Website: crate-barrel
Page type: payment
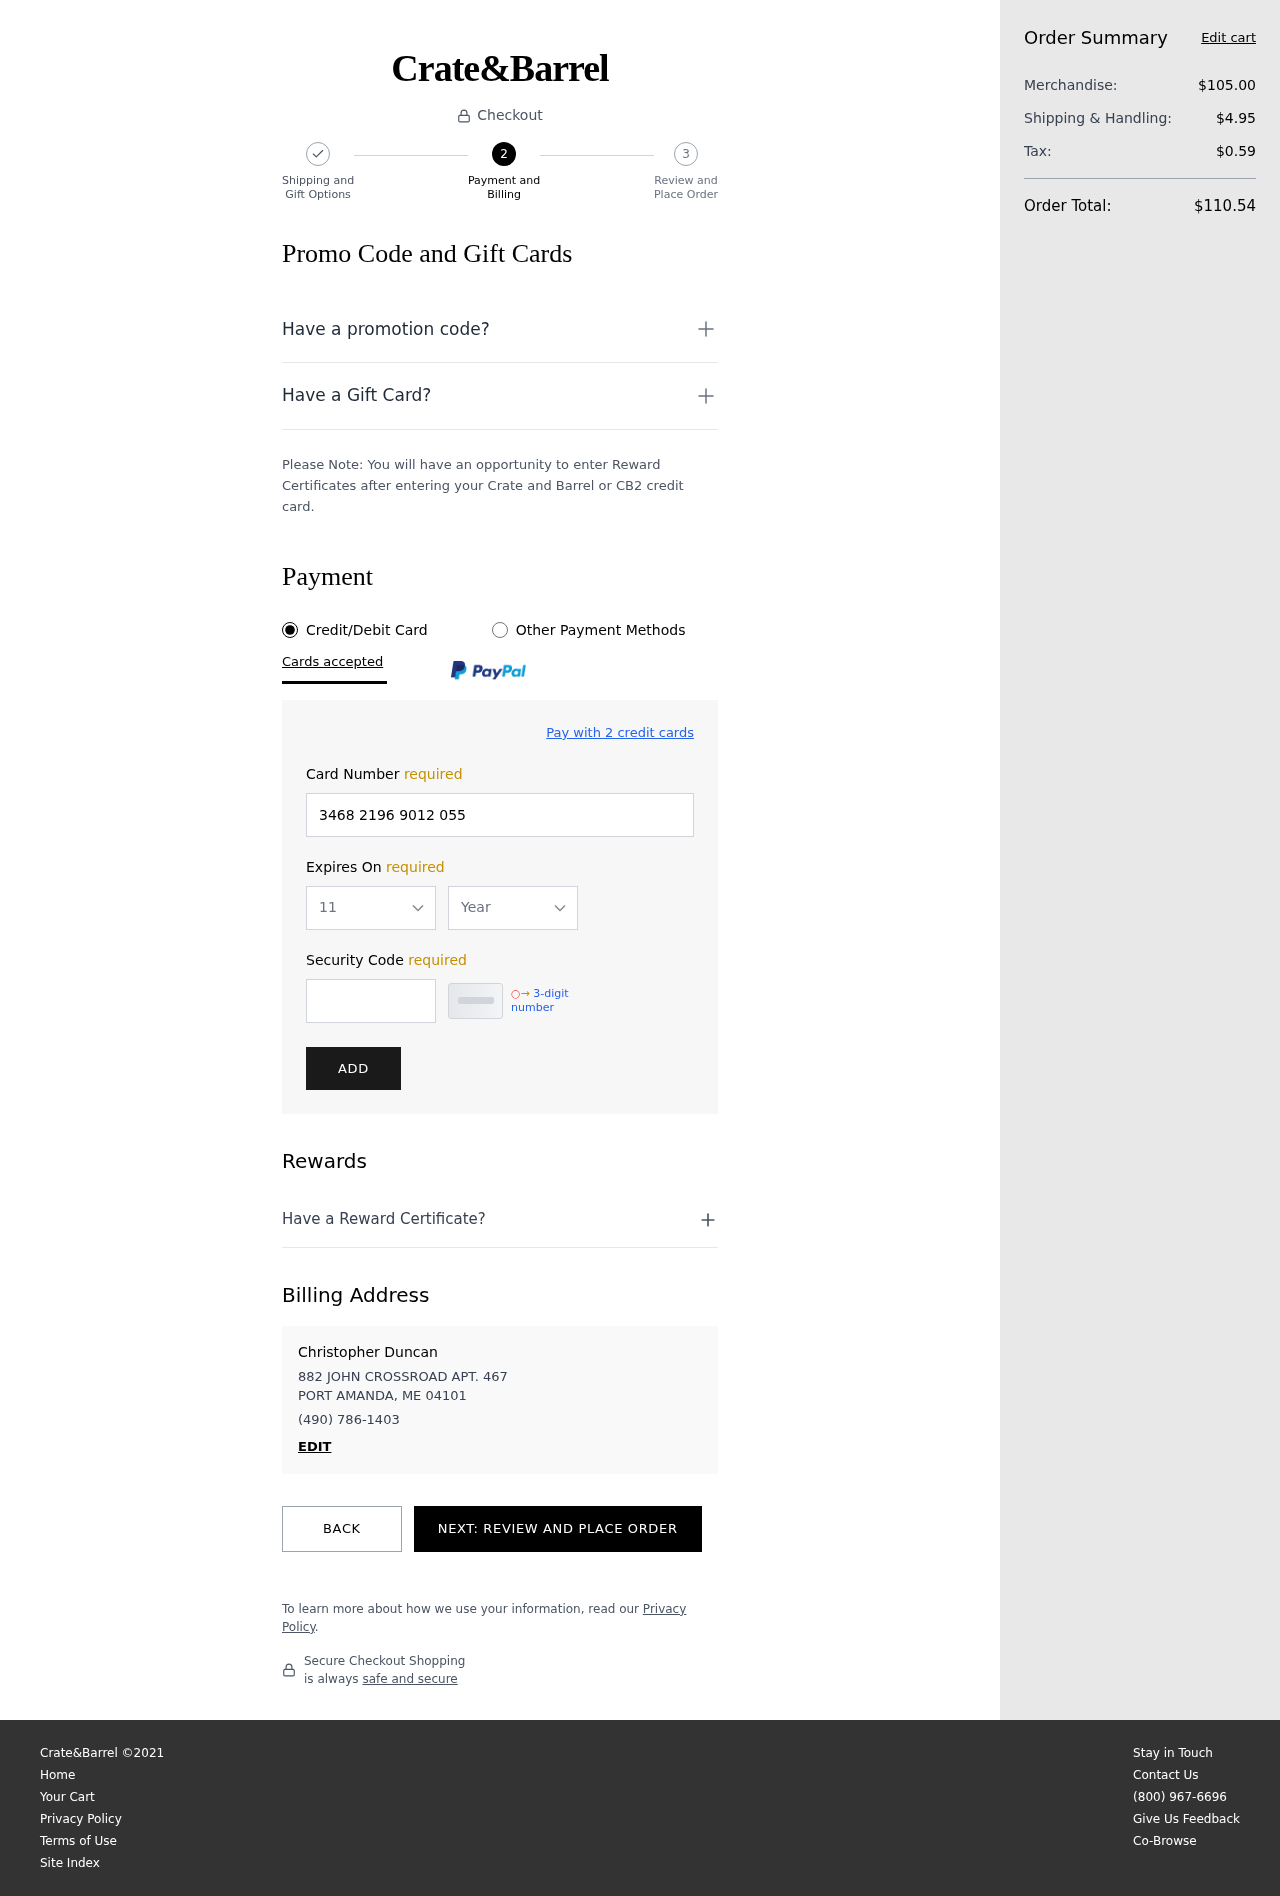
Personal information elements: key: PII_CARD_EXPIRY_MONTH
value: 11
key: PII_CARD_EXPIRY_YEAR
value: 26
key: PII_CITY_STATE_ZIP
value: PORT AMANDA, ME 04101
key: PII_FULLNAME
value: Christopher Duncan
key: PII_PHONE
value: (490) 786-1403
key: PII_STREET
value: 882 JOHN CROSSROAD APT. 467
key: PII_CARD_NUMBER
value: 3468 2196 9012 055
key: PII_CARD_CVV
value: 9746
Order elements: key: ORDER_SUBTOTAL
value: $105.00
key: ORDER_SHIPPING_COST
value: $4.95
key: ORDER_TAX
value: $0.59
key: ORDER_TOTAL
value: $110.54